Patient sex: M
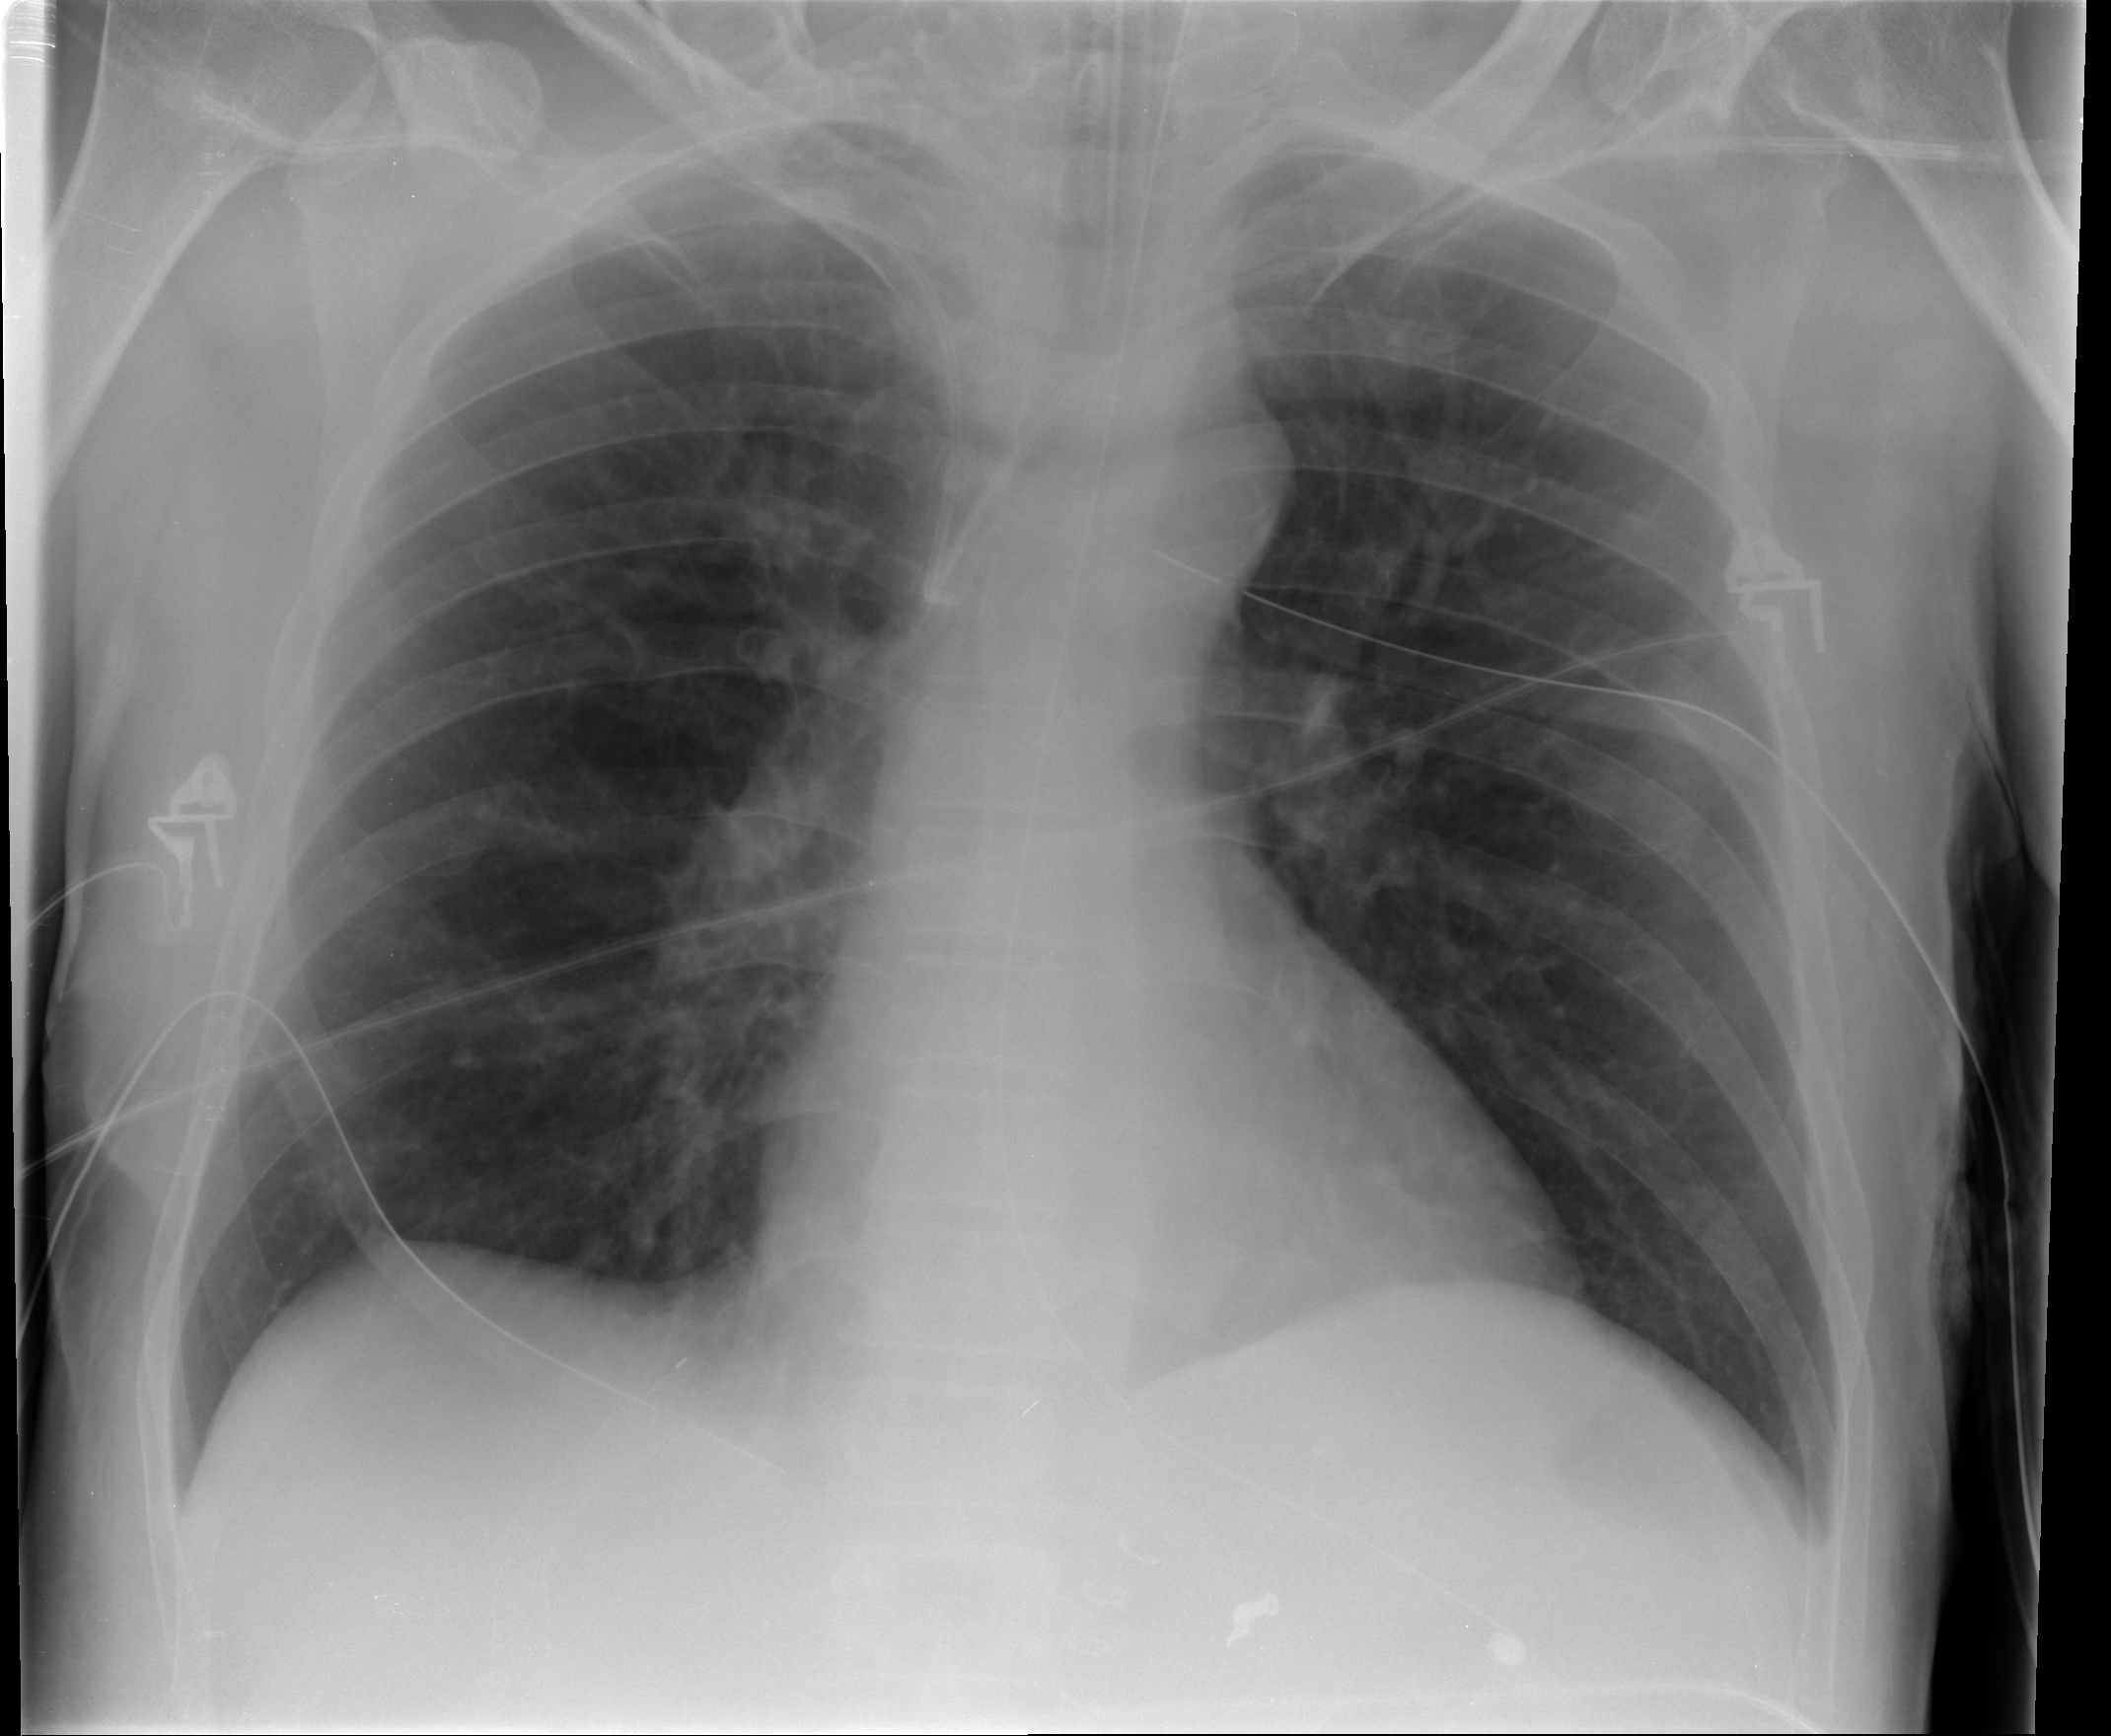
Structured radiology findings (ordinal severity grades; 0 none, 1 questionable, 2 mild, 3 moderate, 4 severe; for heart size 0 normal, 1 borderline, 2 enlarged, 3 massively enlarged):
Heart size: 1
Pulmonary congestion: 0
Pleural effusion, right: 0
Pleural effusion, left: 0
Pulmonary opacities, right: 0
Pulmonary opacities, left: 1
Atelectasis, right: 1
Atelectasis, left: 1